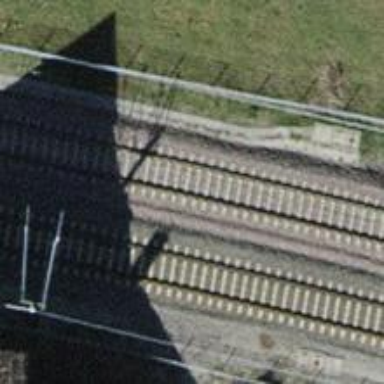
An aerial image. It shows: Single-track electrified railway with contact line.